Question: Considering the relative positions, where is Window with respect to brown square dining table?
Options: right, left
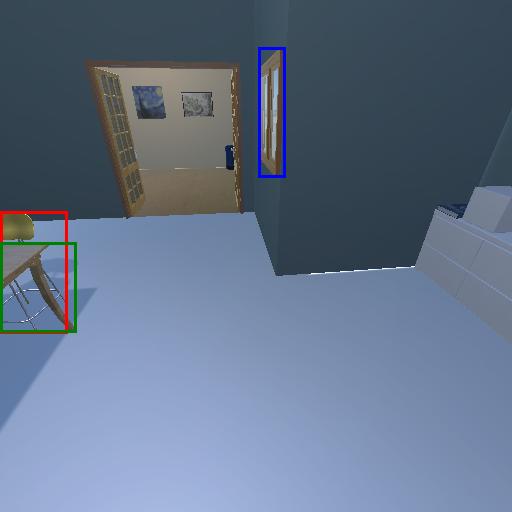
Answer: right